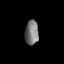
Tissue: lung
Cell type: Endothelial cells
Senescence score: 0.6439
Nuclear area (px): 328
Mean DAPI intensity: 118.994